Question: How to set language version on C#7.0 for all projects?

Where does default parameter come from, I want to change default value
PS: I do not mean the UI language
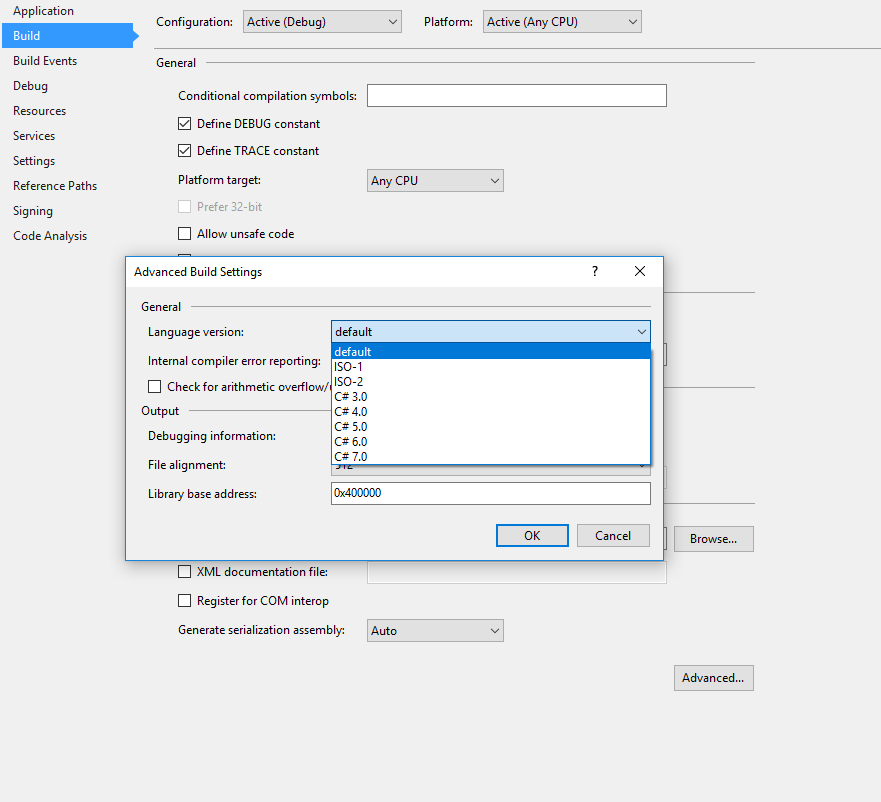
Answer: The meaning of 'default' value comes from the C# compiler itself. So in order to change it's meaning you need to change the compiler.
But in compiler that comes with Visual Studio 2017 'default' actually means C# 7.0, so you don't need to do anything.
Visual Studio Project System merely passes language version value to MSBuild. And MSBuild passes it further to C# compiler as a '/langversion' option. '/langversion' option lets you specify an upper language version that compiler accepts. In another words it allows you to restrict language features usage to a certain version. If you use feature from language version higher than you specified, C# compiler will emit error. That's all. If you specify '/langversion' as 'default', C# compiler will accept all valid syntax that last major C# language version include (see <URL>. Last major C# version that comes with Visual Studio 2017 is 7.0. See
<URL> page on C# GitHub repository.
If you need to enable features of latest minor versions (7.1, 7.2 etc.) or forbid usage of some new C# features for multiple projects or solutions at once you can use MSBuild 15 Directory.Build.props customization file. Relevant excerpt from <URL> article on MSDN:
> ...now you can add a new property to every project in one step by defining it in a single file called Directory.Build.props at the root of your repo. When MSBuild runs, Microsoft.Common.props searches your directory structure for the Directory.Build.props file (and Microsoft.Common.targets looks for Directory.Build.targets). If it finds one, it imports the property. Directory.Build.props is a user-defined file that provides customizations to projects under a directory.
Following example of a Directory.Build.props file instructs C# compiler to accept all valid syntax of a latest minor C# version (C# 7.2 in Visual Studio 2017 version 15.5.3) in all projects given their .csproj file doesn't include '<LangVersion>' tag which takes precedence:
'''
<Project>
<PropertyGroup>
<LangVersion>latest</LangVersion>
</PropertyGroup>
</Project>
'''
For more information check:
- <URL>